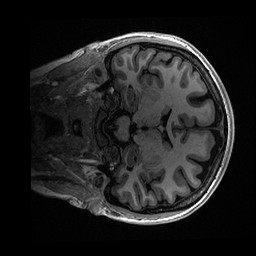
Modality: T1w
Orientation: coronal
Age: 19
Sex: female
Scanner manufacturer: ge
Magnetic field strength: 3 T
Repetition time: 0.006952 s
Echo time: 0.00292 s